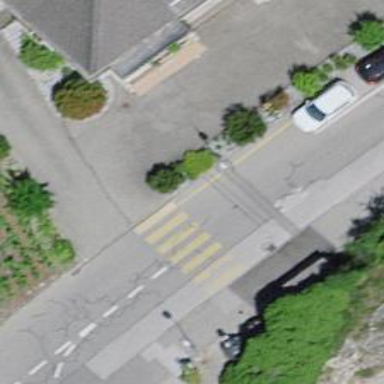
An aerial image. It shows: Marked zebra crossing on the road.